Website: crate-barrel
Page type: receipt
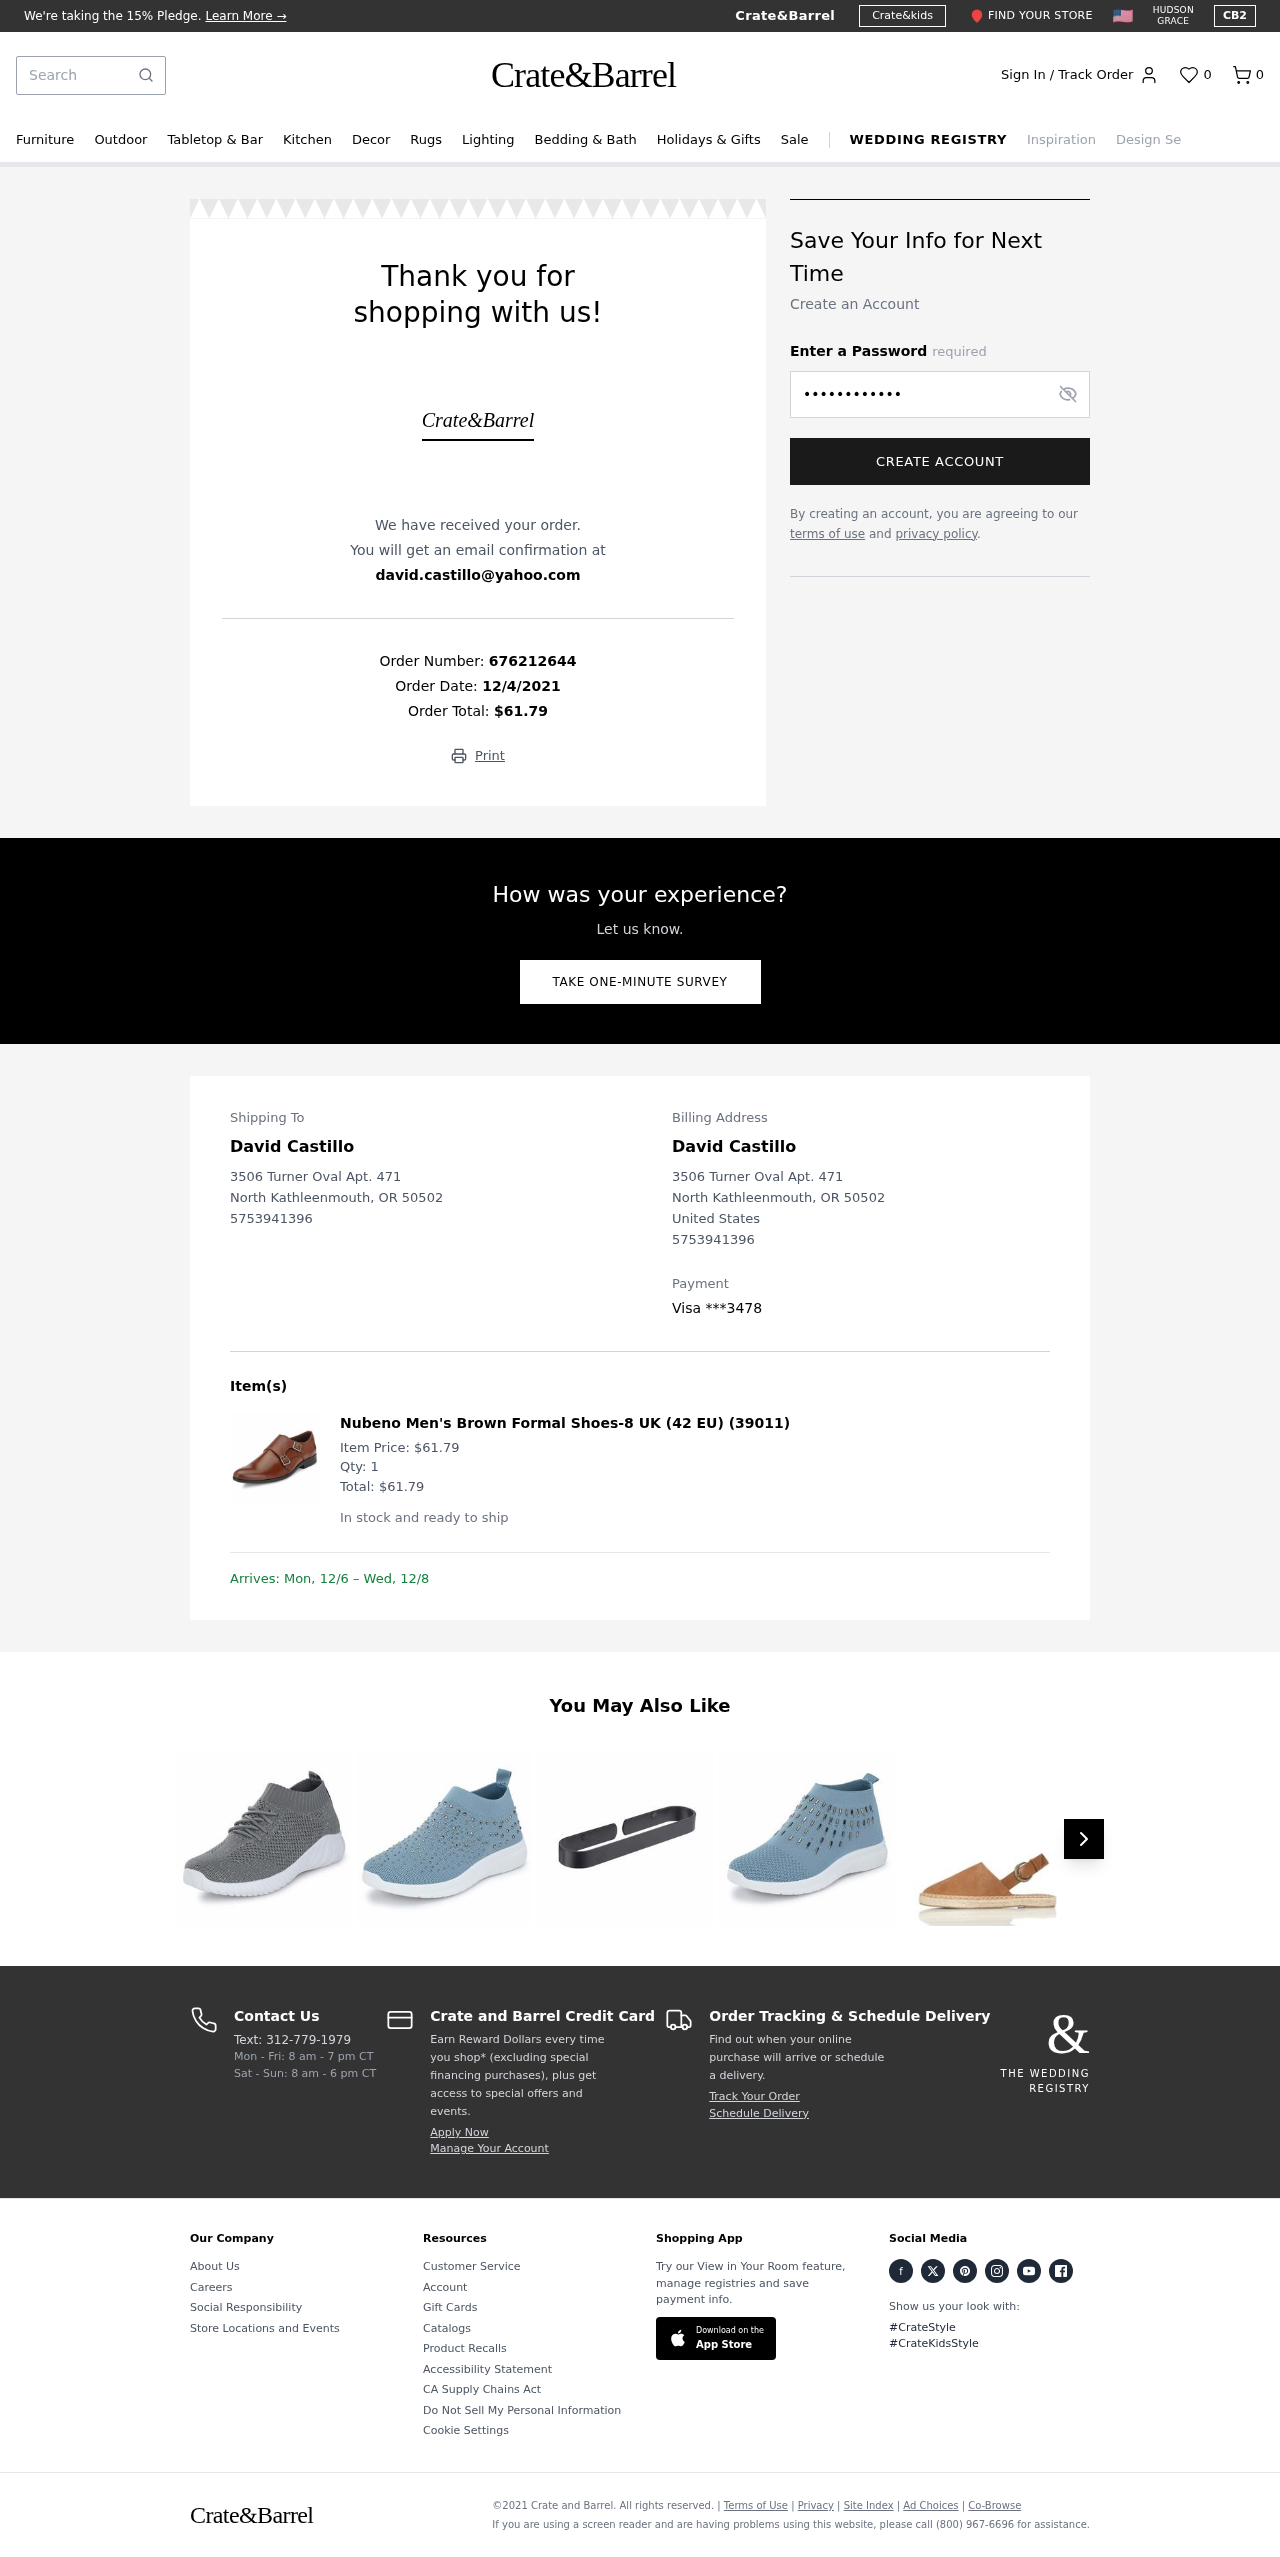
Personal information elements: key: PII_CARD_LAST4
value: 3478
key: PII_CARD_TYPE
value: Visa
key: PII_CITY
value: North Kathleenmouth
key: PII_COUNTRY
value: United States
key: PII_EMAIL
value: david.castillo@yahoo.com
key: PII_FULLNAME
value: David Castillo
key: PII_PHONE
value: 5753941396
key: PII_POSTCODE
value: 50502
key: PII_STATE_ABBR
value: OR
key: PII_STREET
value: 3506 Turner Oval Apt. 471
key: PII_FULLNAME2
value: David Castillo
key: PII_CITY2
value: North Kathleenmouth
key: PII_STATE_ABBR2
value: OR
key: PII_POSTCODE_FULL
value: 50502
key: PII_POSTCODE_NUMERIC
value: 50502
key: PII_PHONE2
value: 5753941396
Product elements: key: PRODUCT1_NAME
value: Nubeno Men's Brown Formal Shoes-8 UK (42 EU) (39011)
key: PRODUCT1_PRICE
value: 61.79
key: PRODUCT1_QUANTITY
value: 1
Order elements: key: ORDER_NUM_ITEMS
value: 0
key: ORDER_ID
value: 676212644
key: ORDER_DATE
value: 12/4/2021
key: ORDER_TOTAL
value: $61.79
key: ORDER_ITEM_TOTAL
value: $61.79
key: ORDER_DELIVERY_DATE
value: Mon, 12/6 – Wed, 12/8
Search elements: key: HEADER_SEARCH
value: Search
Other elements: key: FAVORITES_COUNT
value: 0